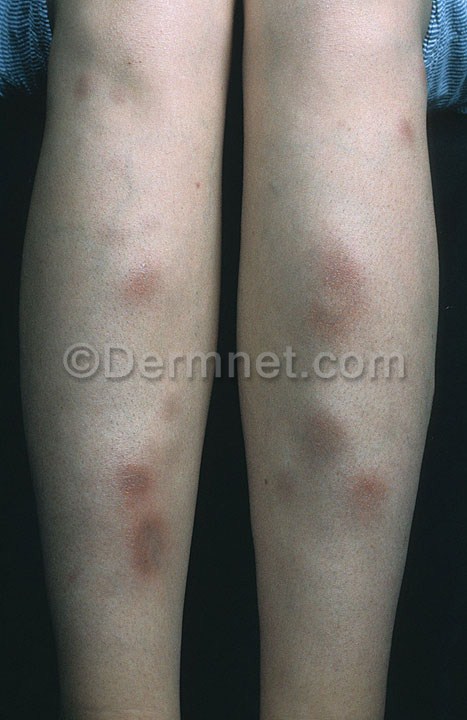
Disease: Vasculitis Photos